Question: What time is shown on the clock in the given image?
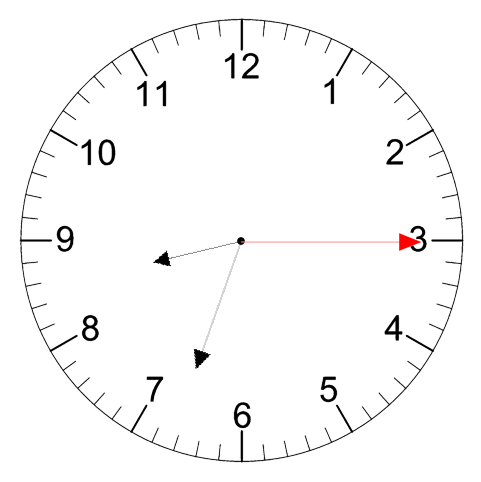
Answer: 08:33:15